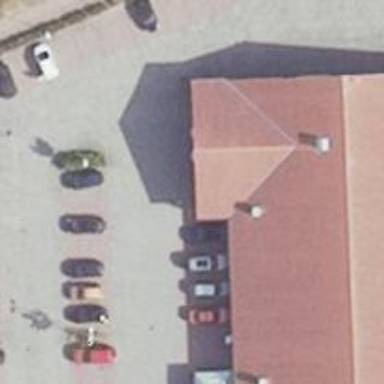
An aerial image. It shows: Clothing store.